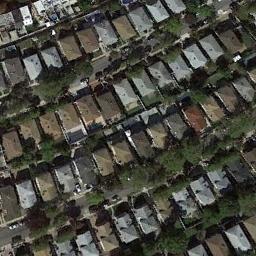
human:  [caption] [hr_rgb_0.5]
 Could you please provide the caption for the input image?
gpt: The dense residential is next to the road and some trees .

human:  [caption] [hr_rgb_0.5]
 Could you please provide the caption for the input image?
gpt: There are many roads and neatly arranged houses and trees and large lawns in densely populated areas .

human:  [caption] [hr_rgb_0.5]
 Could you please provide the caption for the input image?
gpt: A dense residential area has lots of trees and houses arranged neatly .

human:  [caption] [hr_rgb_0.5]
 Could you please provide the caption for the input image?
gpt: There are trees near the house .

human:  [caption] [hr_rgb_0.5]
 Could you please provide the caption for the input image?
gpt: There are brown and gray buildings on a dense residential area .